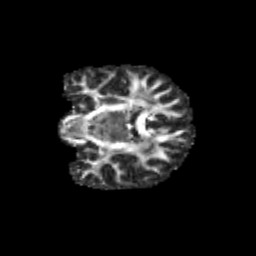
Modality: FA
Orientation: coronal
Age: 11
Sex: male
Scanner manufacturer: siemens
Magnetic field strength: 3 T
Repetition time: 3.8 s
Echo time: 0.07 s